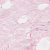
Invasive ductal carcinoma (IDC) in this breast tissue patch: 0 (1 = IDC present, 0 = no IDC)